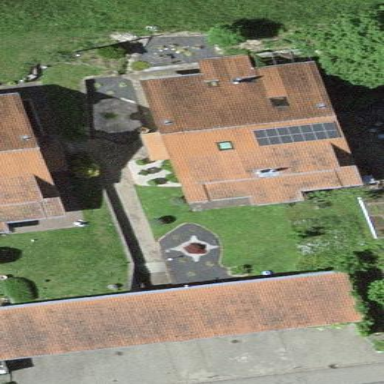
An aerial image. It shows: Terrace building.